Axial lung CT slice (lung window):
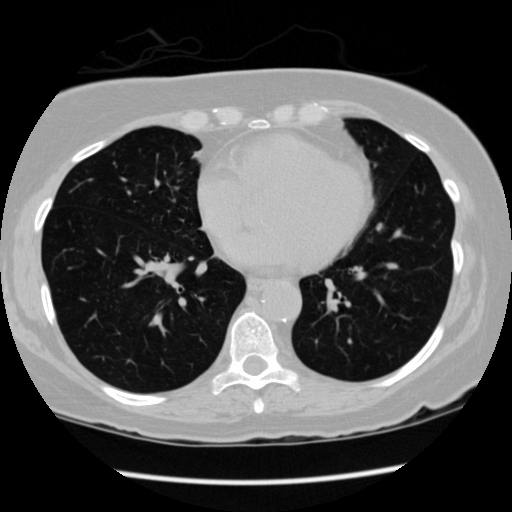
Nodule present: no